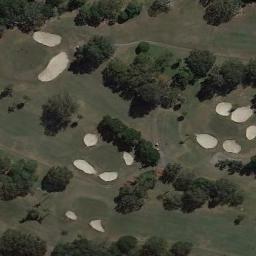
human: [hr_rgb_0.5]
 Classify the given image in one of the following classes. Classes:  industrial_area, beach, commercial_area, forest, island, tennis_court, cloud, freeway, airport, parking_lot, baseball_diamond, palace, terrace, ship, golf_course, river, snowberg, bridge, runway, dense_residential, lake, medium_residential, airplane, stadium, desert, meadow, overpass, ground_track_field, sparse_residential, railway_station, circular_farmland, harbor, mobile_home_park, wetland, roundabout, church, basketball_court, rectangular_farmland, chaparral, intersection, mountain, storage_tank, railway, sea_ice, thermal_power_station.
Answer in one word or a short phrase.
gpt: golf_course